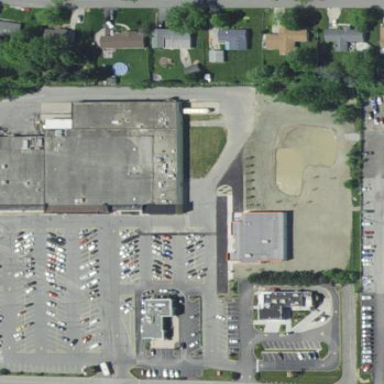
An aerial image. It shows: Retail building housing supermarket.